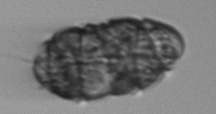
Label: Margalefidinium